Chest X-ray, AP view. Patient: 45 years old, sex M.
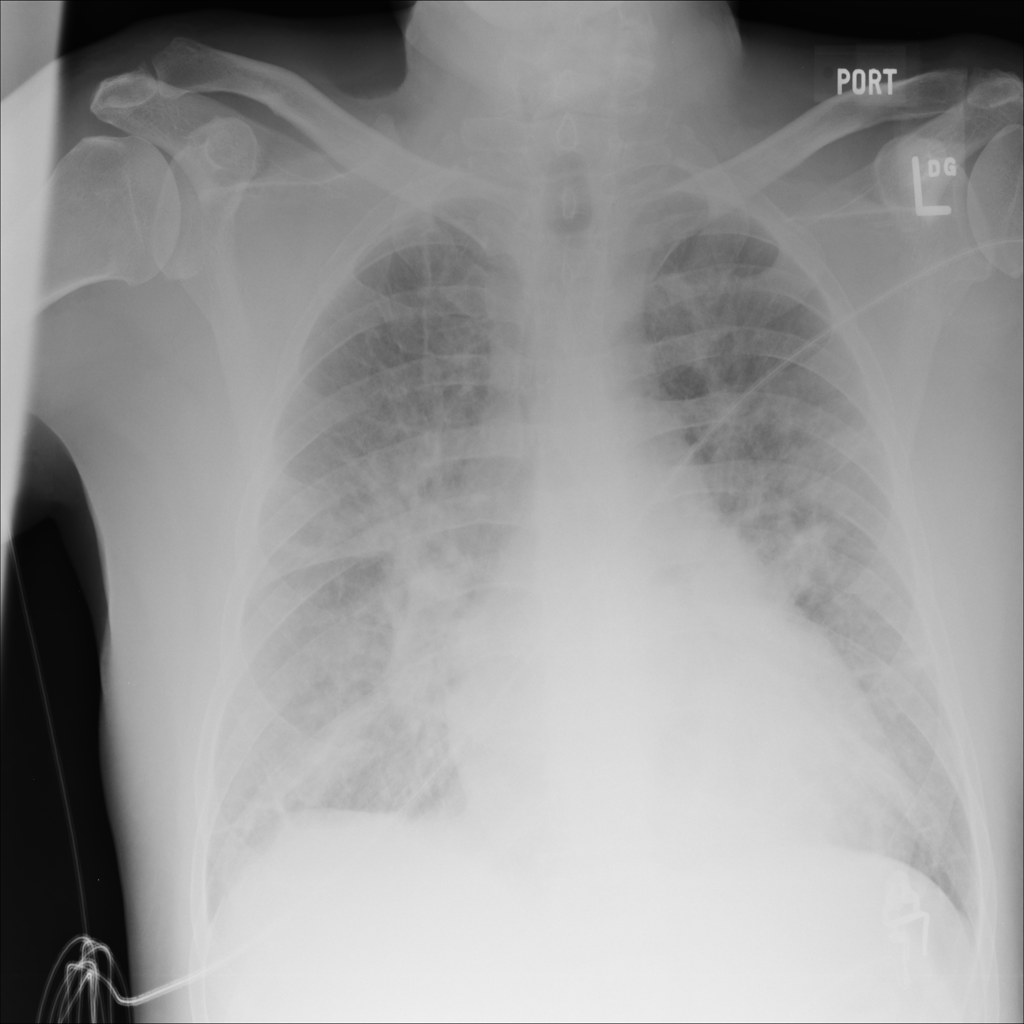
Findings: Edema, Effusion